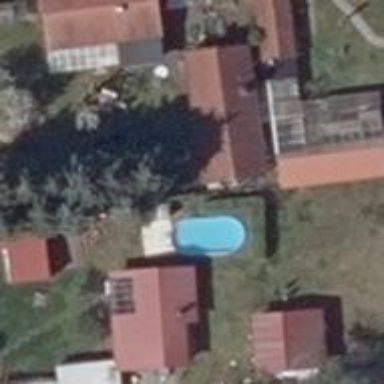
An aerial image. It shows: Swimming pool located in leisure land.